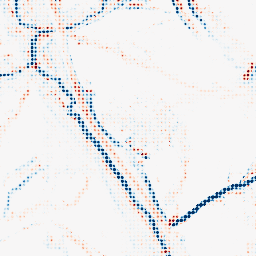
Category: morphological
Decomposition family: morphological_diamond
Decomposition parameters: operation: average
radius: 5
Upsampling method: sinc_hamming
Upsampling parameters: scale: 8
kernel_size: 4
Upsampling scale: 8